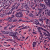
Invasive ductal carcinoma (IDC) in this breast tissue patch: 1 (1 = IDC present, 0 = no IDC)